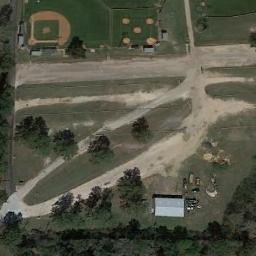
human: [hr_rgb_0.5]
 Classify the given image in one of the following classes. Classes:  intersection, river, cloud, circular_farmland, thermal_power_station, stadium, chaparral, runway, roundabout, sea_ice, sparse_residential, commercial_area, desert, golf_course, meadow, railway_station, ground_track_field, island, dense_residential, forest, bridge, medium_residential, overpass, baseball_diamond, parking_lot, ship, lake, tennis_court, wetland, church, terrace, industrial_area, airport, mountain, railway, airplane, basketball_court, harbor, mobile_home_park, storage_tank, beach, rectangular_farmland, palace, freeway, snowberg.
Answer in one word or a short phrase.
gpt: baseball_diamond